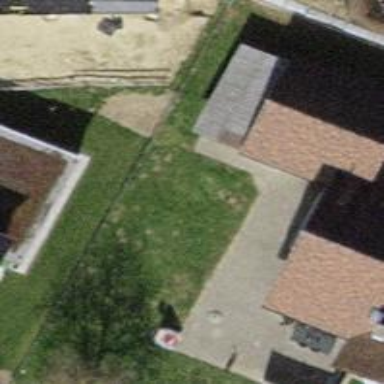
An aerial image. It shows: Garage.